Field crop: tomato
Growth stage: 1
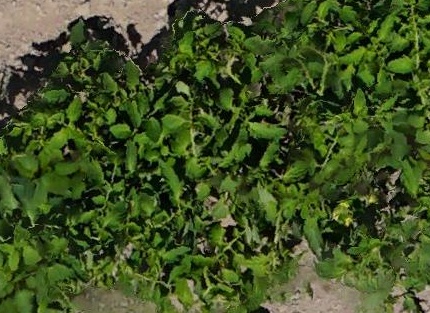
Species: tomato